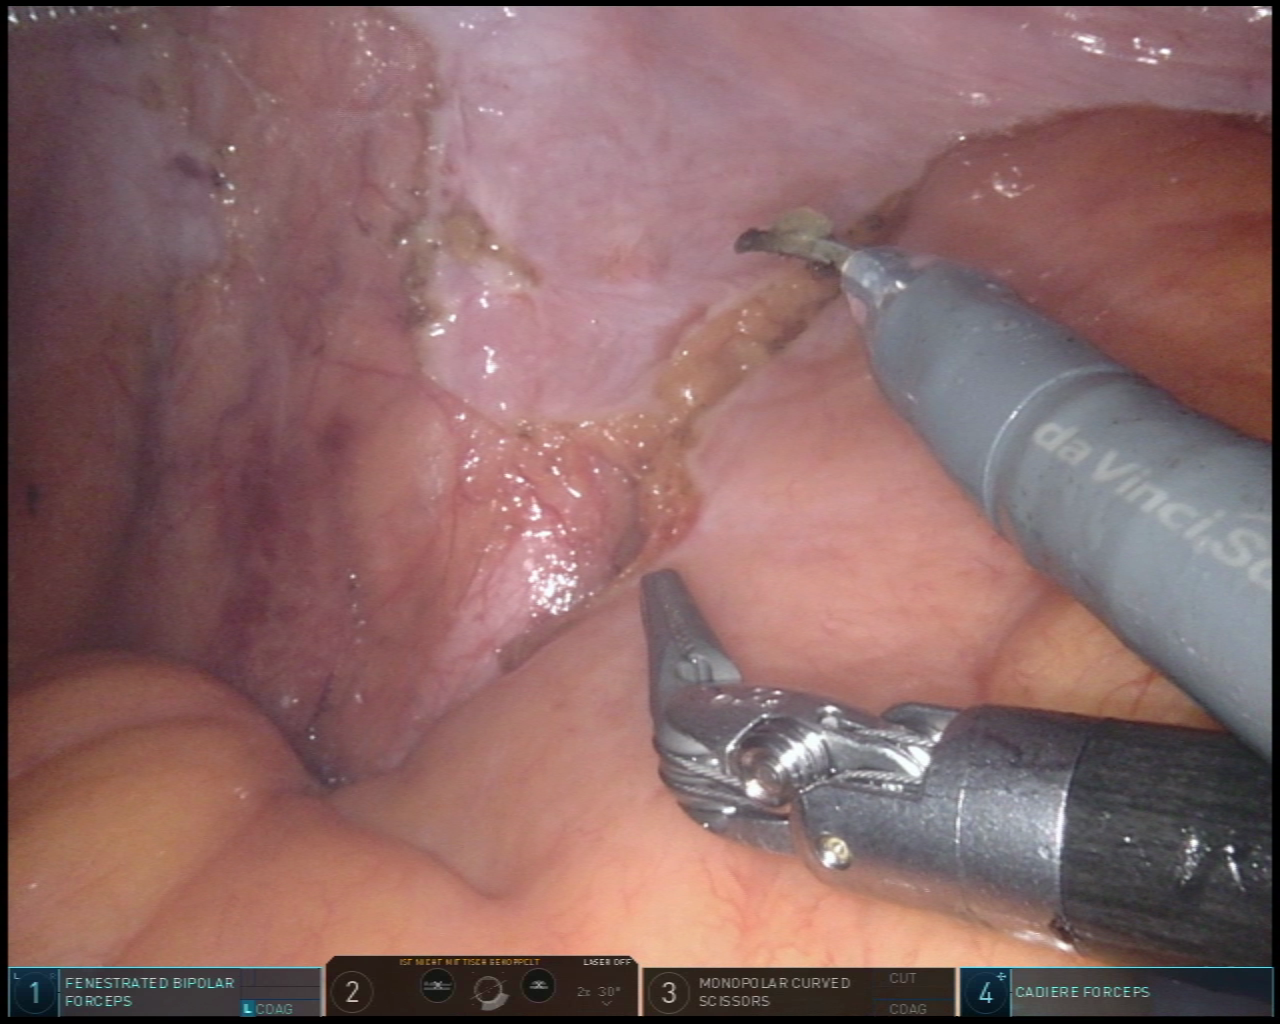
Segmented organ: ureter
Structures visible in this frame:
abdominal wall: yes
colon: no
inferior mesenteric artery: no
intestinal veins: no
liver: no
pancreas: no
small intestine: no
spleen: no
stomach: no
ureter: yes
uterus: no
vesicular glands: no